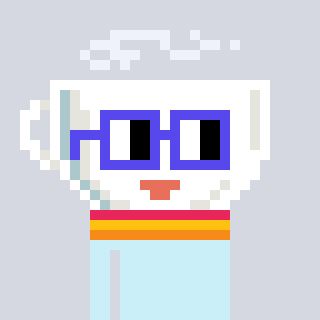
a pixel art character with square blue glasses, a mug-shaped head and a cold-colored body on a cool background